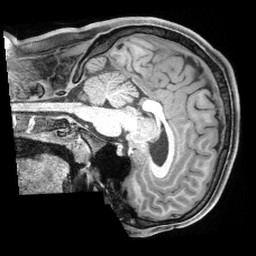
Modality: T1w
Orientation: sagittal
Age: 21
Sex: male
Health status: healthy
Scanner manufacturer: siemens
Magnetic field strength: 3 T
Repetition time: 2.4 s
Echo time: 0.00194 s